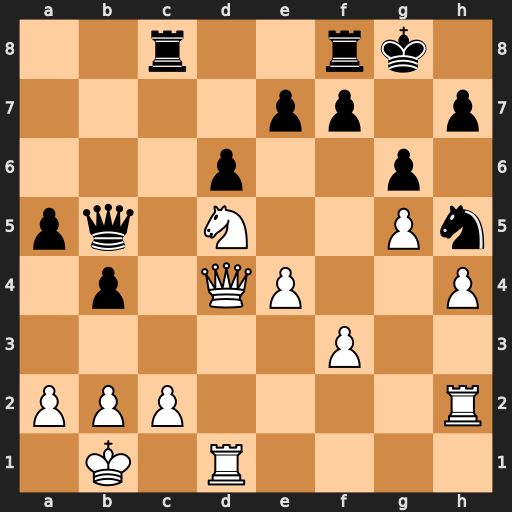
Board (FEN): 2r2rk1/4pp1p/3p2p1/pq1N2Pn/1p1QP2P/5P2/PPP4R/1K1R4
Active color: w
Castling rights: -
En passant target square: -
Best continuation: Nxe7#